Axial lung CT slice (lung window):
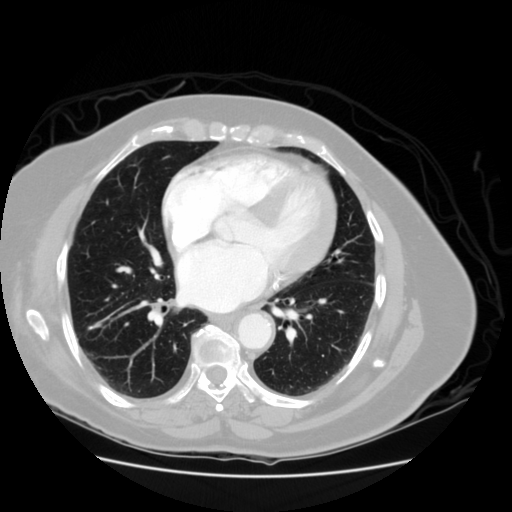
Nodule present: no